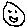
Label: smiley face